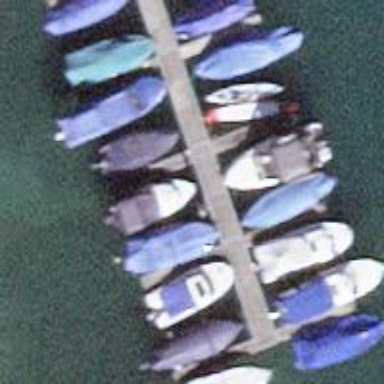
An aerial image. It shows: Man-made pier.